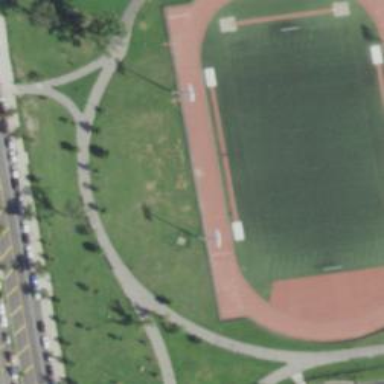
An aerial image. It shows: Grass pitch used for American football and soccer recreational activities.